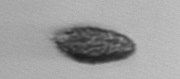
Label: Pseudochattonella_farcimen